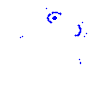
Particle: kaon